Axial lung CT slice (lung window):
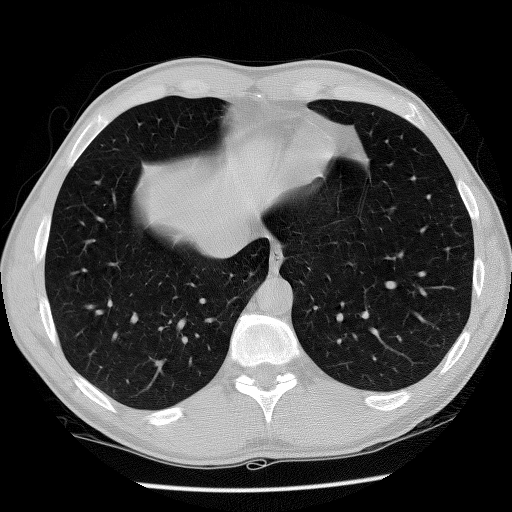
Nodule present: no